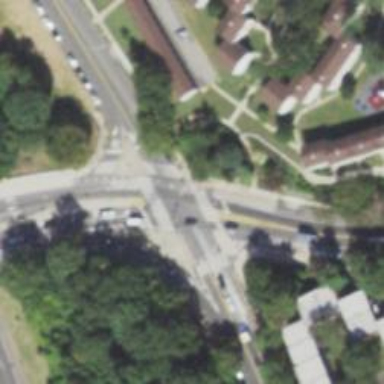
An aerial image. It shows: Footway located on traffic island.